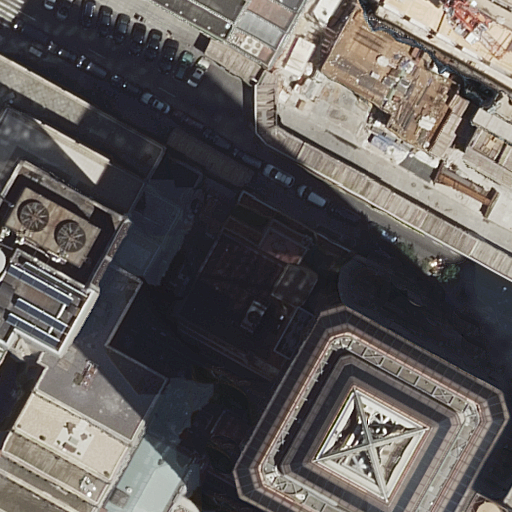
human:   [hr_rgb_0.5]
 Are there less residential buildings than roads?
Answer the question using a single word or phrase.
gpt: no

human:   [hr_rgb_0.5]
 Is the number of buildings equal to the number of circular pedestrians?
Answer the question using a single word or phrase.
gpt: no

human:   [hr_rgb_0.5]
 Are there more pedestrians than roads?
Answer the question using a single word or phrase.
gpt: yes

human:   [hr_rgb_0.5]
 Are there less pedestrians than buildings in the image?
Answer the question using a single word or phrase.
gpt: yes

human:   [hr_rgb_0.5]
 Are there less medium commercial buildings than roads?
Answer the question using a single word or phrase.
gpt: no

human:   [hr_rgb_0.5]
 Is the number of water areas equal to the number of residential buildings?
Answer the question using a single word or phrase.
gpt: no

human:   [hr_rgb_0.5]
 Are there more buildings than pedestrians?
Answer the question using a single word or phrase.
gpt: yes

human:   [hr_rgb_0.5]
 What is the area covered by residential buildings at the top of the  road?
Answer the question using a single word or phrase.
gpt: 411m2

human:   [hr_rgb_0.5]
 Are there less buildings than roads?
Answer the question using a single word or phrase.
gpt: no

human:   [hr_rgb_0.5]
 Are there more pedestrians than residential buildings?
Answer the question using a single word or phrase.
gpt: no

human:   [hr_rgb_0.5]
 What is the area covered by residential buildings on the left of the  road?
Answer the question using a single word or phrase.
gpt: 2913m2

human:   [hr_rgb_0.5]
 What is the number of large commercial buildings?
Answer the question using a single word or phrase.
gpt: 0

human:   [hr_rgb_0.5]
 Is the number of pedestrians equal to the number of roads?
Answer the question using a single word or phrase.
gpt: no

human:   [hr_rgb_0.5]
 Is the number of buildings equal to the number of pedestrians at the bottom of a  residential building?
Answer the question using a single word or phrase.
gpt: no

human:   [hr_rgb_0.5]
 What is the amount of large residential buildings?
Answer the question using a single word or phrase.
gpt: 3

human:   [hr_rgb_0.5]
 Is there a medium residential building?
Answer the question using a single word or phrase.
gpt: yes

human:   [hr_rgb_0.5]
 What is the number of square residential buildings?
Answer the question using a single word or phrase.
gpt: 0

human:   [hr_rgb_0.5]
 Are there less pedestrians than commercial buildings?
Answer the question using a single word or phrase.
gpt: no

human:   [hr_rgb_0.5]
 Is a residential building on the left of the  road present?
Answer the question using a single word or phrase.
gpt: yes

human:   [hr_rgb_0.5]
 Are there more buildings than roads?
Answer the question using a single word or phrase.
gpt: yes

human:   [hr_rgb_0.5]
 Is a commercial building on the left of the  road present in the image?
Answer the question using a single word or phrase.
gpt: no

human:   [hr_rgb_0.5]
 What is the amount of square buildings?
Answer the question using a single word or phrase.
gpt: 0

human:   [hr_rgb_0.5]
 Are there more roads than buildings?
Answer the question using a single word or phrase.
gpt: no

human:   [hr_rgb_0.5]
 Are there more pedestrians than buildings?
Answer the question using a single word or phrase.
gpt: no

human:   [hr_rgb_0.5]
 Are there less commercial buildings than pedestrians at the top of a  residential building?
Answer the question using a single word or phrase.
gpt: no

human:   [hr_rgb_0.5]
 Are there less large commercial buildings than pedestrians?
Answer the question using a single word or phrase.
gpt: yes

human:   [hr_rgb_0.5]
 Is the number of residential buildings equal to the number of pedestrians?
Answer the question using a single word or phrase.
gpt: no

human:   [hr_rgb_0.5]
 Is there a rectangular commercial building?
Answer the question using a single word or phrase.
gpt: yes

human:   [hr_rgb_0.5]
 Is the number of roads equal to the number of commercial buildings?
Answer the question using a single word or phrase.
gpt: yes

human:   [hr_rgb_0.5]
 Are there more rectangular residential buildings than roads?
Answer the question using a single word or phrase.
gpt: yes

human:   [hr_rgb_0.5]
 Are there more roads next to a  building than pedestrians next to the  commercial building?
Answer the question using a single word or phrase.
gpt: no

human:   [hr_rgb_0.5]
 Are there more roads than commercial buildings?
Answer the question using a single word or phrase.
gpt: no

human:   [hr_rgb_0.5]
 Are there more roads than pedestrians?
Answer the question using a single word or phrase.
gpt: no

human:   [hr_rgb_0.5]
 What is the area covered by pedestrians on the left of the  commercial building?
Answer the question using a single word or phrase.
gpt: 2m2

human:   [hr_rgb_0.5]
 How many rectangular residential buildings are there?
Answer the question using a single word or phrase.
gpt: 2

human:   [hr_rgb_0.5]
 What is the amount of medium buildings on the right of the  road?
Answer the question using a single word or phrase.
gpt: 2